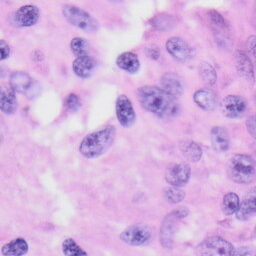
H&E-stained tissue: Skin